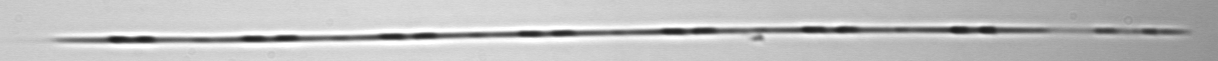
Label: Pseudo-nitzschia